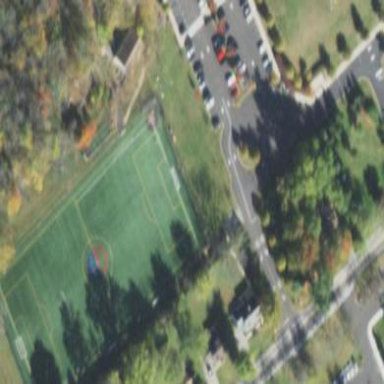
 suitable for playing baseball and soccer."